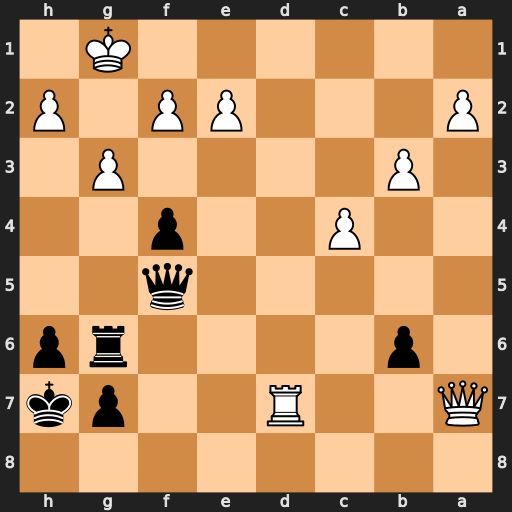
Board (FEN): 8/Q2R2pk/1p4rp/5q2/2P2p2/1P4P1/P3PP1P/6K1
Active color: b
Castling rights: -
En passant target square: -
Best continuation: Qb1+ Kg2 Qe4+